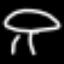
Label: mushroom